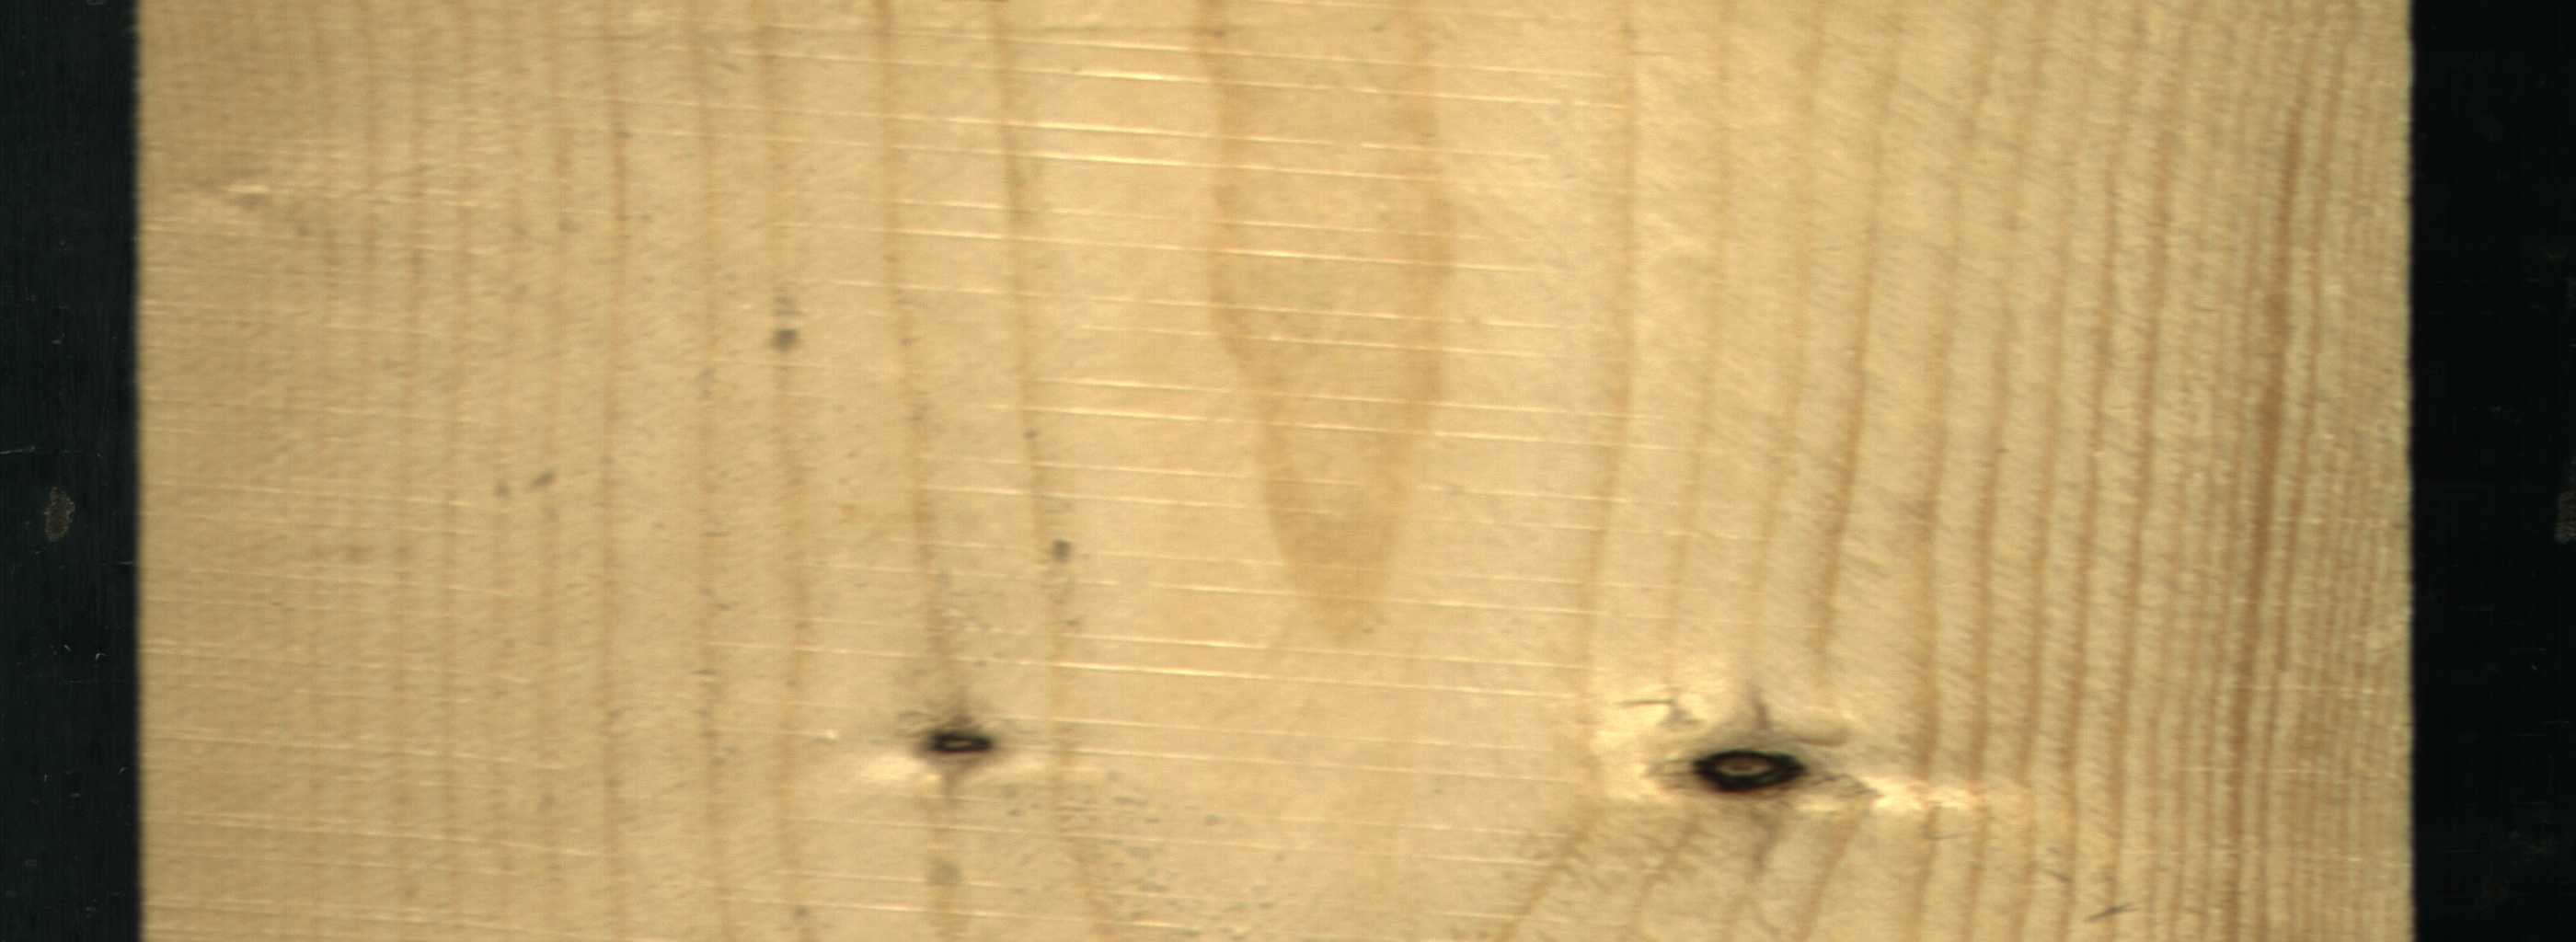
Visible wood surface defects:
Dead_Knot
Dead_Knot